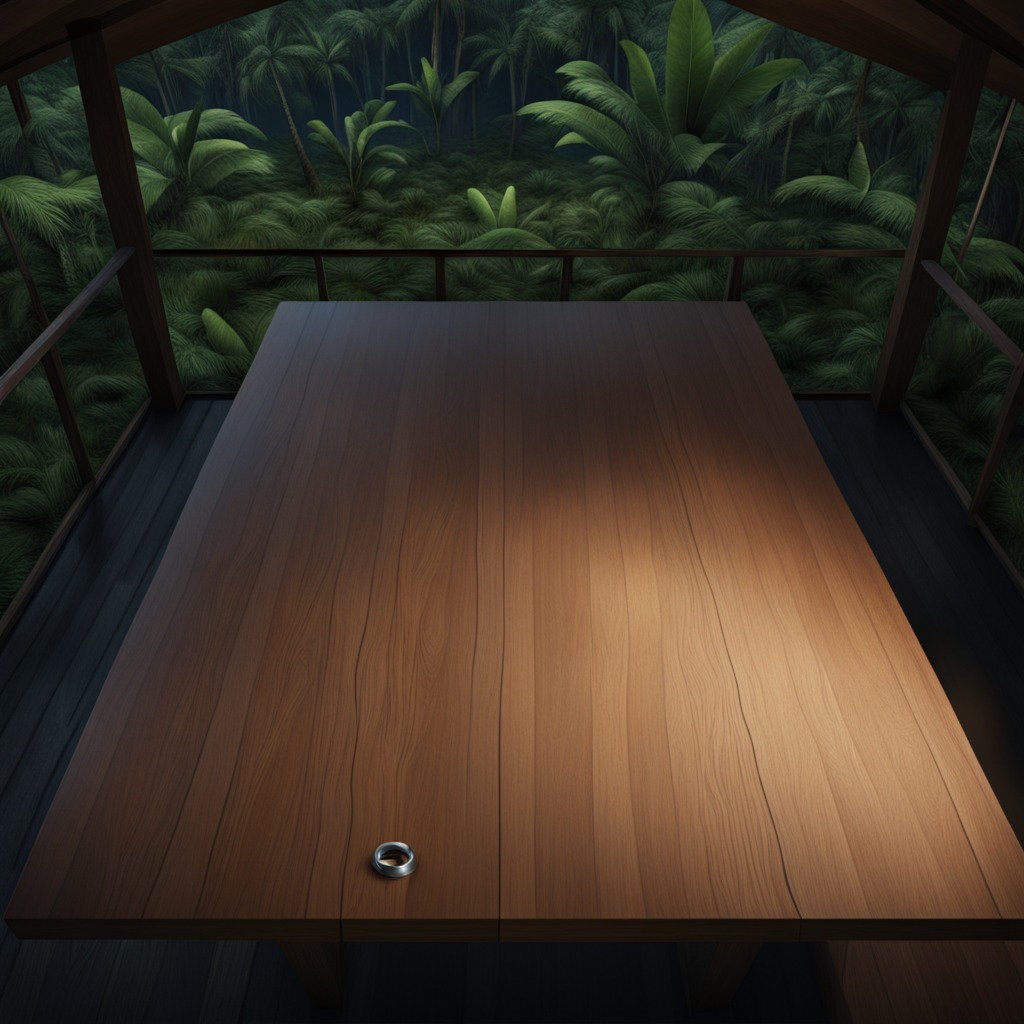
A metal nut is lying on a wooden table inside a jungle field workshop tent at night dim ambient light soft shadows worn but